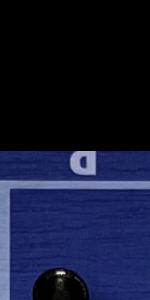
Label: Empty